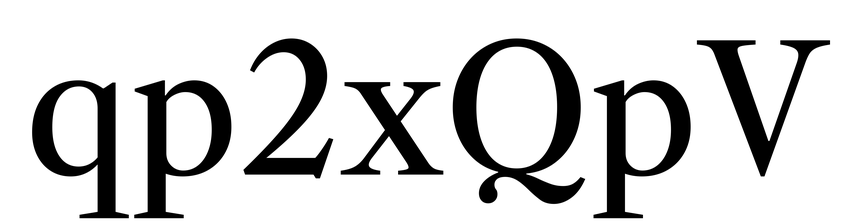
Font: LibreCaslonText_Regular